Aerial crown-view tile of a tropical tree (Barro Colorado Island, Panama), acquired 20241112:
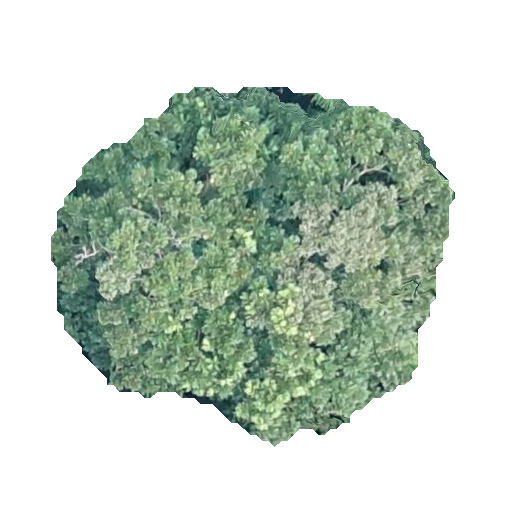
Species: Dipteryx oleifera
GBIF accepted scientific name: Dipteryx oleifera
Crown area: 165.416 m²